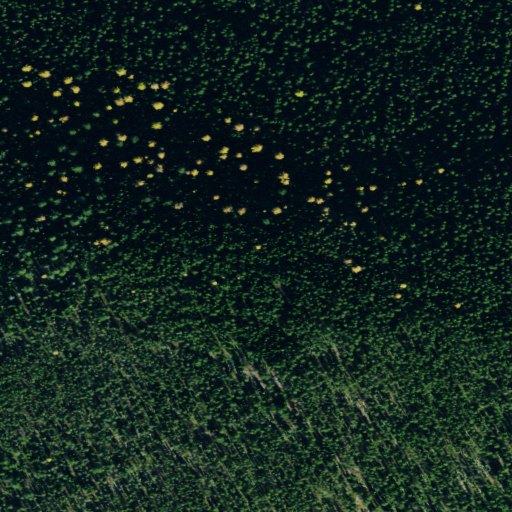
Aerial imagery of mountain in Montana named Pinehill containing only evergreen forest